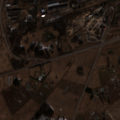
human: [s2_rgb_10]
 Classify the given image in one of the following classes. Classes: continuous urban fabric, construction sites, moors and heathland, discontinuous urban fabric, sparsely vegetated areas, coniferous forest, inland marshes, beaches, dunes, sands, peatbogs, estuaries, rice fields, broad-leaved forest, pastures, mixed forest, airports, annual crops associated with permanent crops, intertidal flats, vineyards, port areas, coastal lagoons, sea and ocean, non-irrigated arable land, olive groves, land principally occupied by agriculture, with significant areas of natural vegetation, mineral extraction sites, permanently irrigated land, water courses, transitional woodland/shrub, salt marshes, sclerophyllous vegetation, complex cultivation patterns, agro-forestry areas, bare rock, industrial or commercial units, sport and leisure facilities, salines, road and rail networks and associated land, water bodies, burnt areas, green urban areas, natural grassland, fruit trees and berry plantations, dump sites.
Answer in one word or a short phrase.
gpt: industrial or commercial units, non-irrigated arable land, pastures, complex cultivation patterns, land principally occupied by agriculture, with significant areas of natural vegetation, transitional woodland/shrub